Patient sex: F
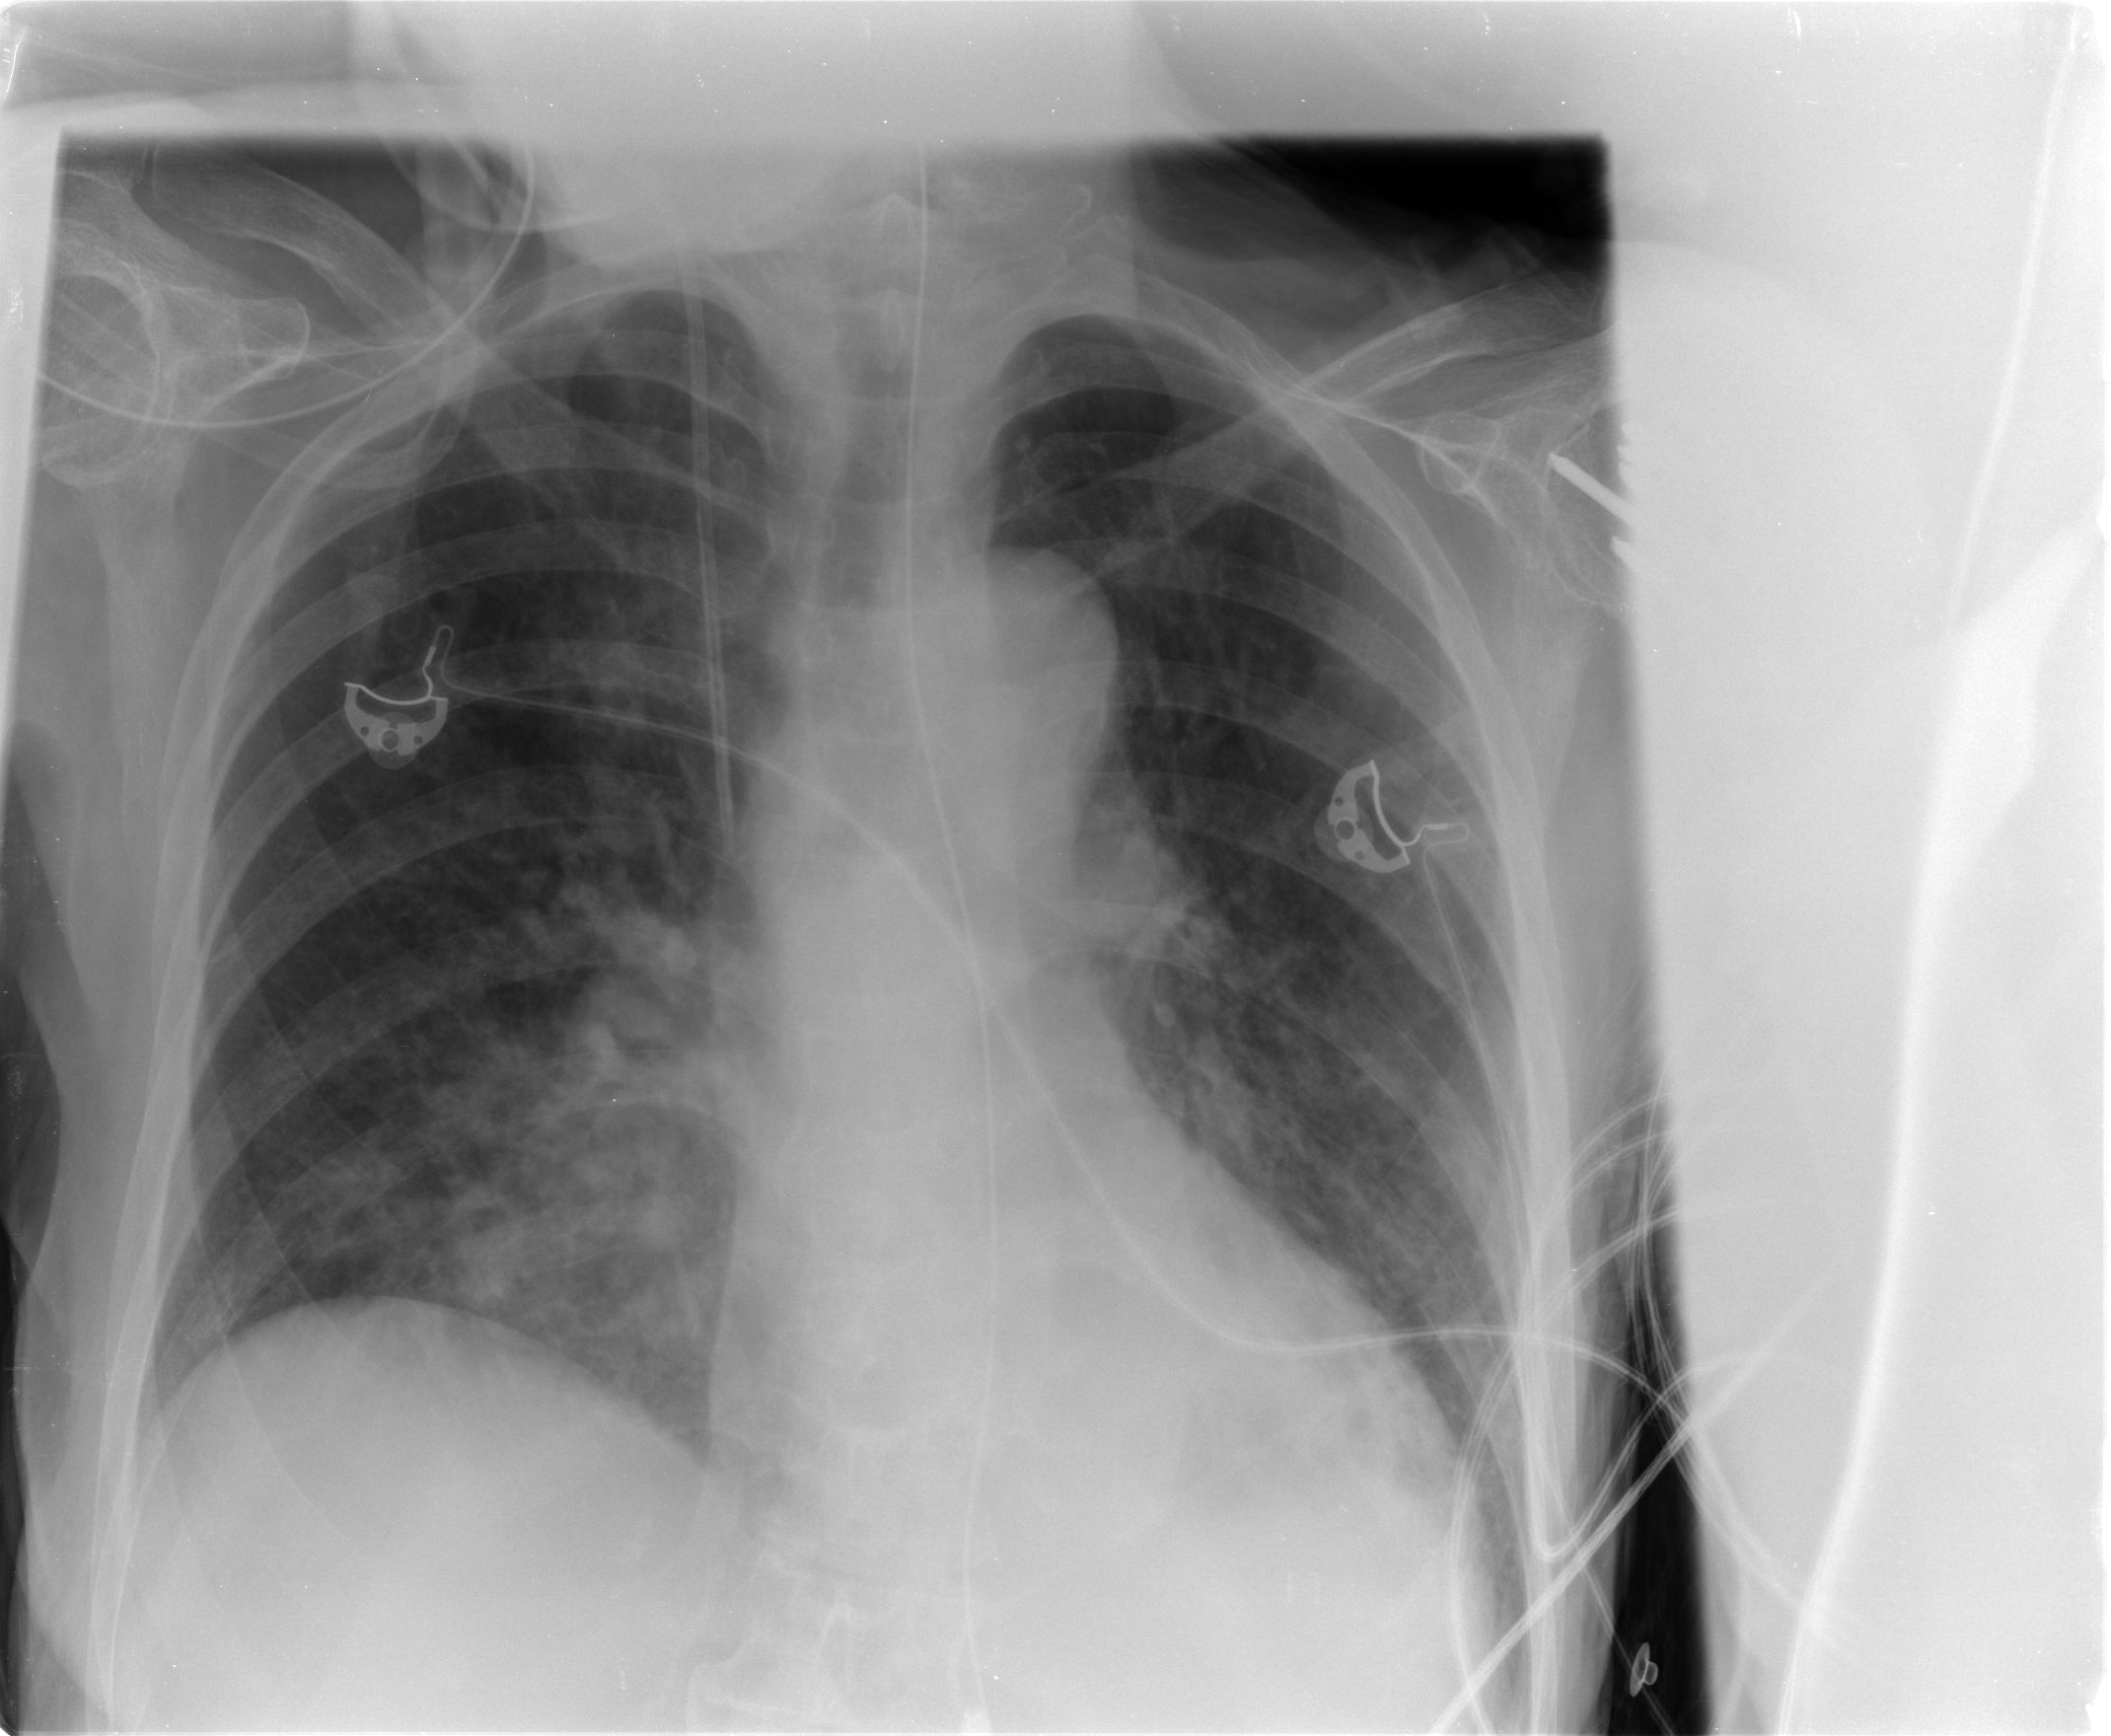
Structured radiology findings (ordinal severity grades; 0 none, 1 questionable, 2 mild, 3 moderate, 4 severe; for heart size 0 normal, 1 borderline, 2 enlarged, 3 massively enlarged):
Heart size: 0
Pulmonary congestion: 2
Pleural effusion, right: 0
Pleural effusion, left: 1
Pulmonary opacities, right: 2
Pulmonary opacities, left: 2
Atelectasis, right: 2
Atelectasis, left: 2